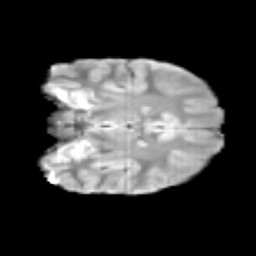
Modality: T2w
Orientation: coronal
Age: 12
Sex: male
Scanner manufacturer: siemens
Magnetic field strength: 3 T
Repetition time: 3.8 s
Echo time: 0.07 s